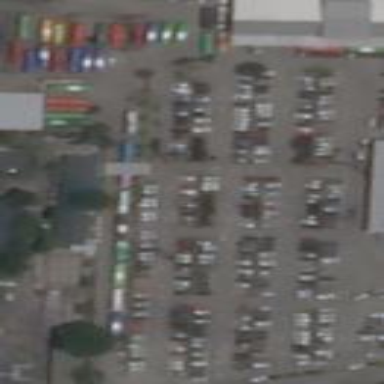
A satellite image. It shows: Asphalt parking area.